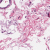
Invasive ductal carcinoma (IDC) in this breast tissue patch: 0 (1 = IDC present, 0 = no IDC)